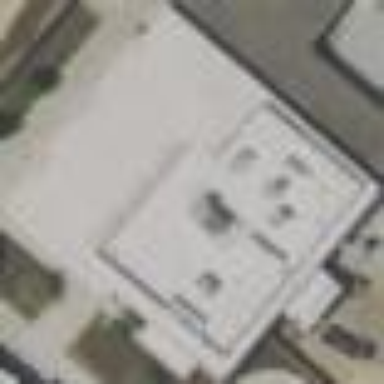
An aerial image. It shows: School building.